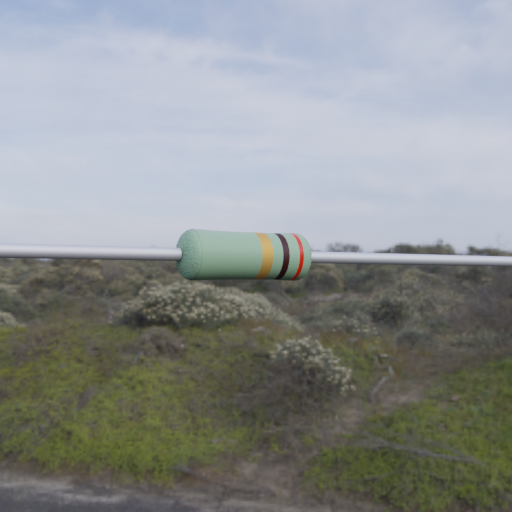
Resistor colour bands (in order): gold, black, red